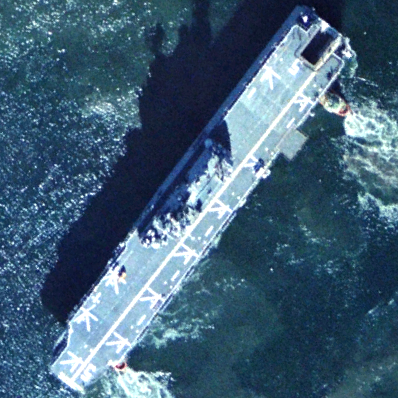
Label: assault